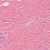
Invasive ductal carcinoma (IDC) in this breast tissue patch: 0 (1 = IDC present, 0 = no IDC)